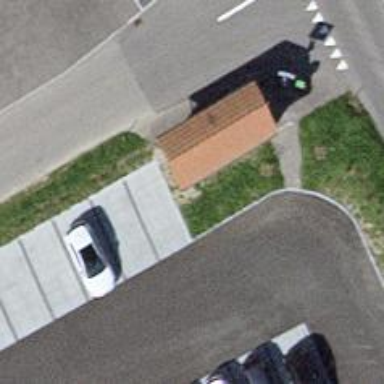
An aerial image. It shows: Bicycle parking facility.